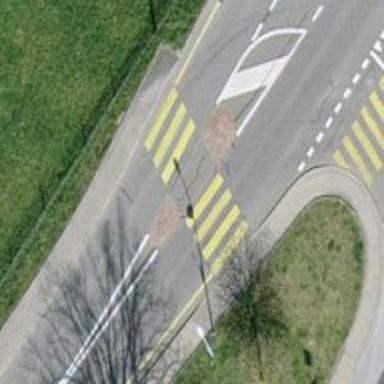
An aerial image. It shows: Uncontrolled zebra crossing with pedestrian island.